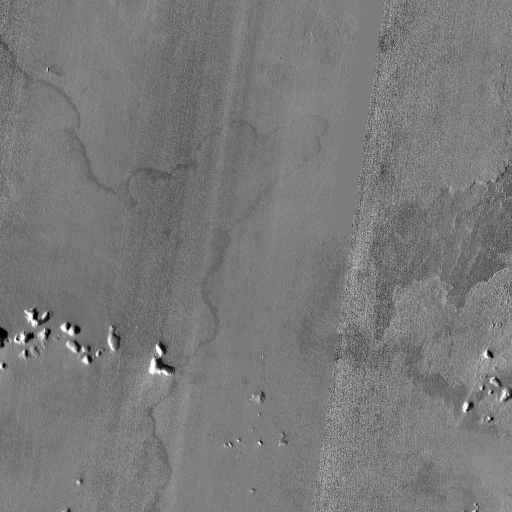
Crater classes present: Background, Other